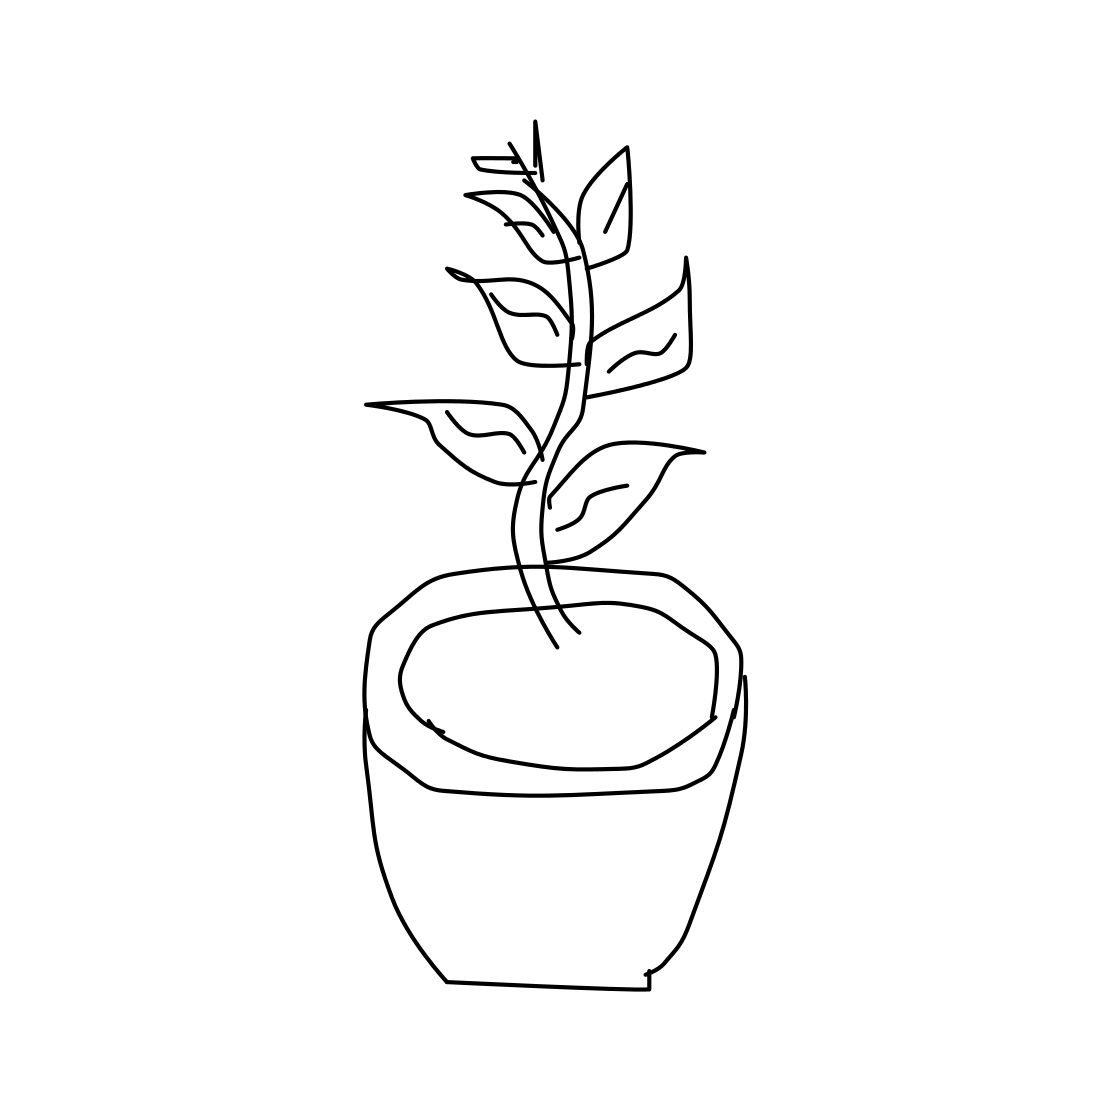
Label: potted plant